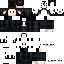
A male human skin with dark skin, wearing brown helmet dressed in a black hoodie and black pants, featuring a closed mouth.